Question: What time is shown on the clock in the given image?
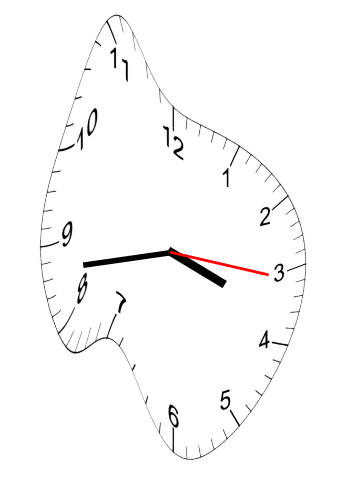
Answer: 03:43:16